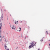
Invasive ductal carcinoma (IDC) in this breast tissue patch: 1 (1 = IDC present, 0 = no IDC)